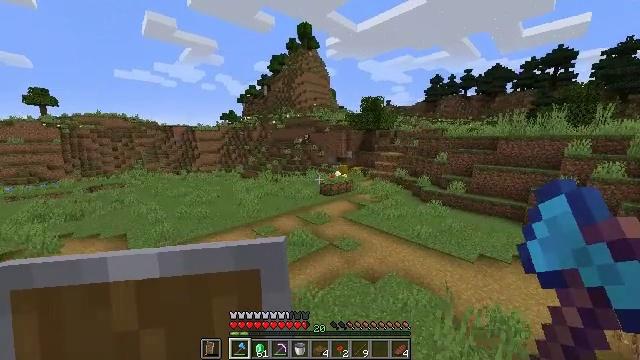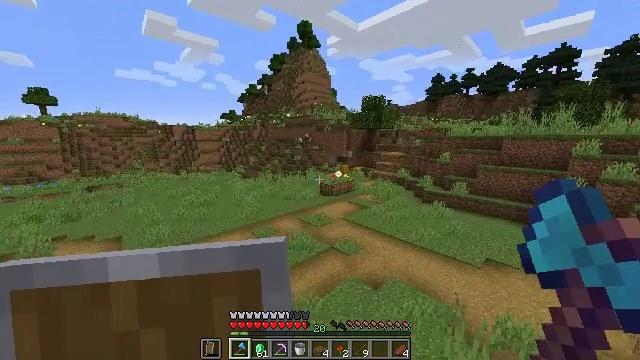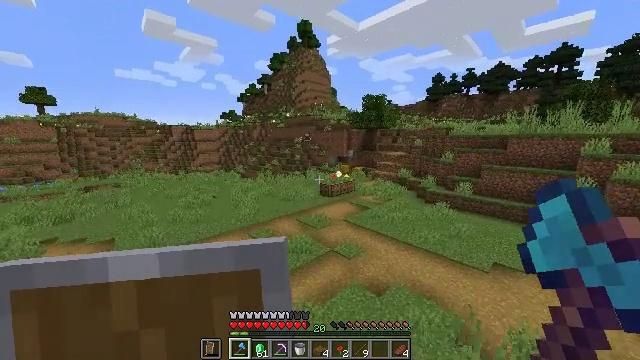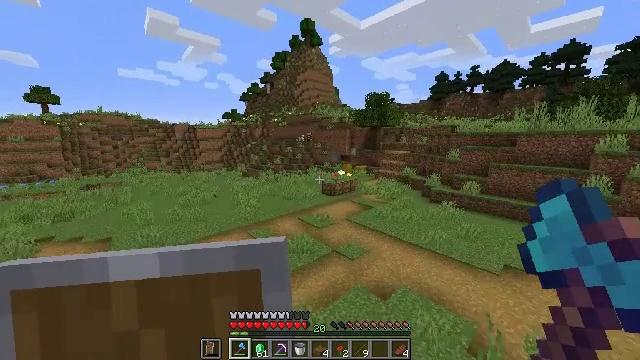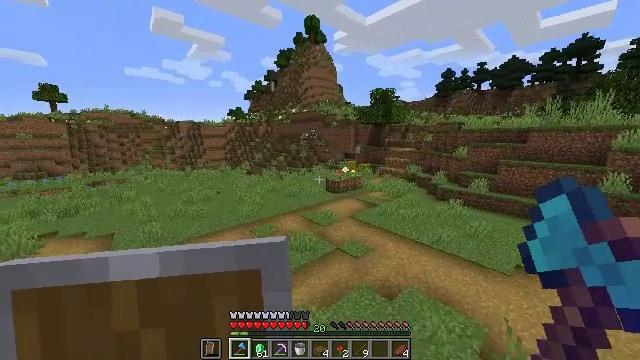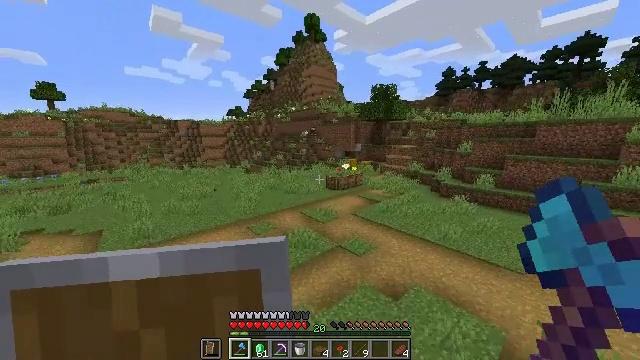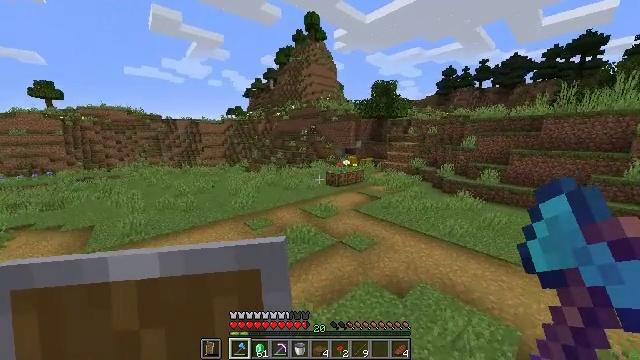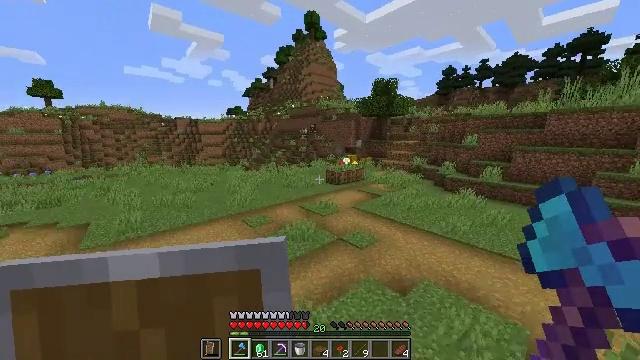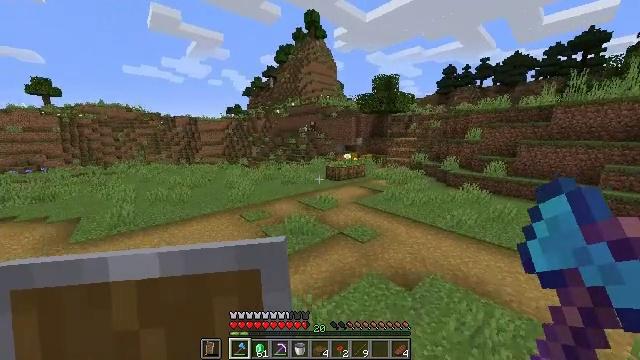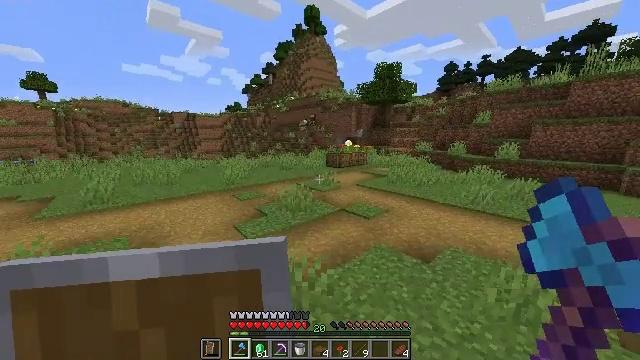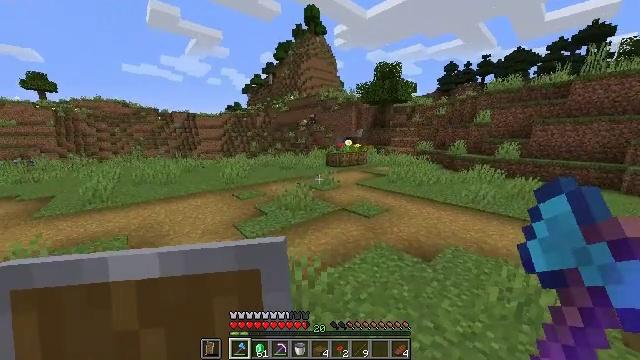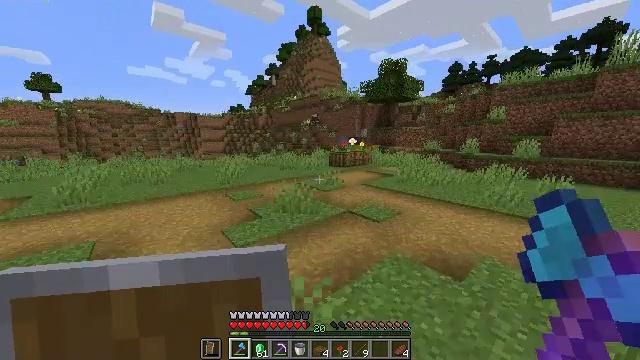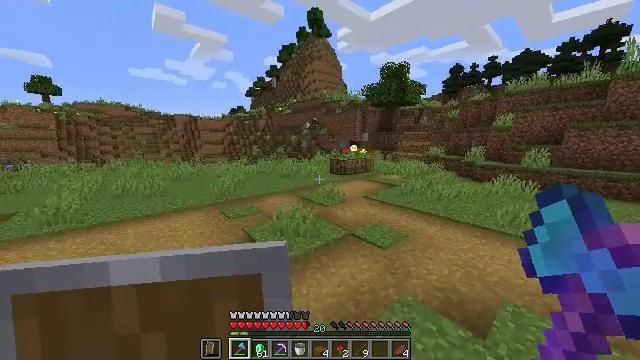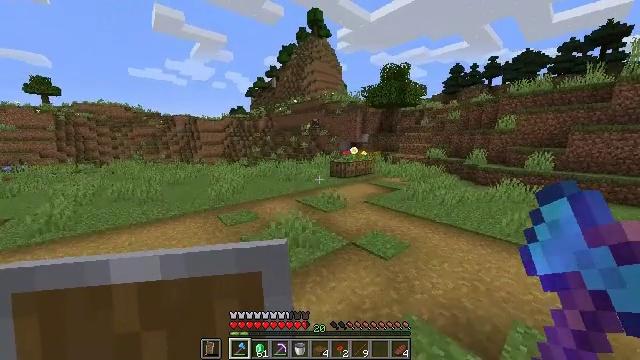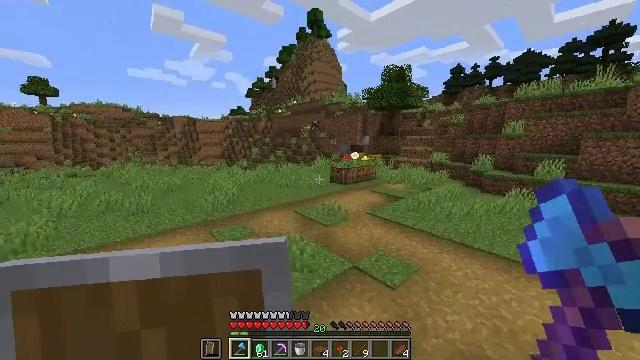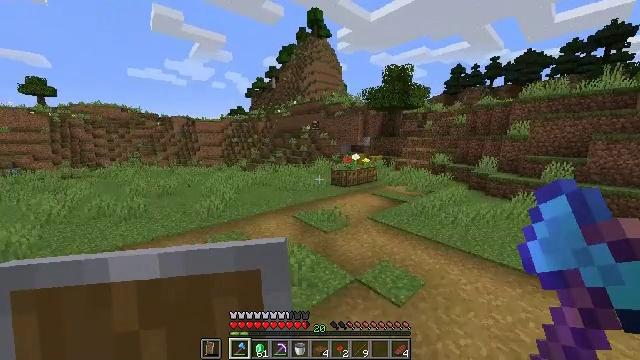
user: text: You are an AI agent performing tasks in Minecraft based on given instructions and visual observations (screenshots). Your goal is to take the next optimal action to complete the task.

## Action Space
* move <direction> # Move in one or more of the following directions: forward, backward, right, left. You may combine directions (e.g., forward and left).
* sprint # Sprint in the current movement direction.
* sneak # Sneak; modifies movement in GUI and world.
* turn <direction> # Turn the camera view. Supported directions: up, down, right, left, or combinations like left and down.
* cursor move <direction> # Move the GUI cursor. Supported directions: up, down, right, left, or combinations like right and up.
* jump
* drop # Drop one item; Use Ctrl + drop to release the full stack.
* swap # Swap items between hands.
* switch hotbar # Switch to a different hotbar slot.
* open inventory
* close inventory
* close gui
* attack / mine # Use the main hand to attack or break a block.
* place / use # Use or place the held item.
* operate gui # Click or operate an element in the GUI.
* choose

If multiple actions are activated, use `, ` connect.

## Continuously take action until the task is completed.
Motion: motion action
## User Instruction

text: Combat the cow.
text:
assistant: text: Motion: move forward, sprint, jump
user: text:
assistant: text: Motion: move forward, sprint, jump
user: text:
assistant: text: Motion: move forward, sprint, jump
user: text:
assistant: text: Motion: move forward, sprint, turn left, jump
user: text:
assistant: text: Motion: move forward, sprint, jump
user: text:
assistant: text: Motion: move forward, sprint, jump
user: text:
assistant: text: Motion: move forward, sprint, jump
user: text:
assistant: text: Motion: move forward, sprint, jump
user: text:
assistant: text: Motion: move forward, sprint, jump
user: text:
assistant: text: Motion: move forward, sprint, jump
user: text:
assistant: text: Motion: move forward, sprint, jump
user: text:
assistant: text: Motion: move forward, sprint, jump
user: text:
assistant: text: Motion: move forward, sprint, jump
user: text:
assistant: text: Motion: move forward, sprint, jump
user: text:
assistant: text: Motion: move forward, sprint, jump
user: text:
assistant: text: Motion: move forward, sprint, jump
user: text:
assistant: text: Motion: move forward, sprint, jump
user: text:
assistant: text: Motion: move forward, sprint, jump
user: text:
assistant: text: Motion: move forward, sprint, jump
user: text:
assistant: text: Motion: move forward, sprint, turn left, jump
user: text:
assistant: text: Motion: move forward, sprint, turn left, jump
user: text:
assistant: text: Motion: move forward, sprint, jump
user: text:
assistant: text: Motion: move forward, sprint, jump
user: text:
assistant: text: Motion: move forward, sprint, jump
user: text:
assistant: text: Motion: move forward, sprint, jump
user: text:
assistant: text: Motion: move forward, sprint, jump
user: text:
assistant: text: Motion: move forward, sprint, turn right, jump
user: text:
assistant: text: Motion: move forward, sprint, turn right, jump
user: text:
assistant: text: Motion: move forward, sprint, jump
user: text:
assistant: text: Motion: move forward, sprint, jump